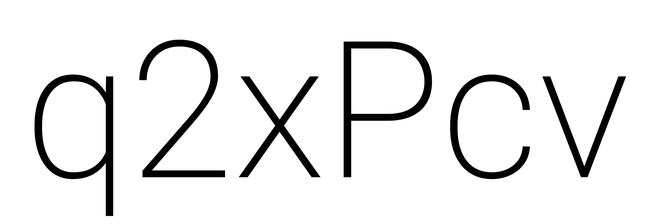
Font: Roboto_ExtraLight